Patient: sex M, age 25
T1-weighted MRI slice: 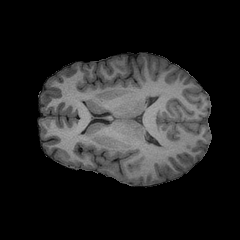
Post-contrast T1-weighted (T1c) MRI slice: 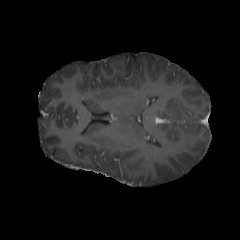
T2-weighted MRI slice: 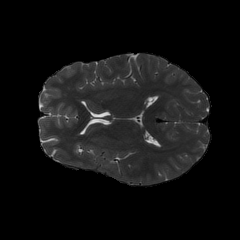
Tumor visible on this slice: no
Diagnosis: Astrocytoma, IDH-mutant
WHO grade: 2